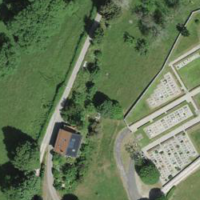
EUNIS habitat code: 55
Species observed at this site:
Ilex aquifolium